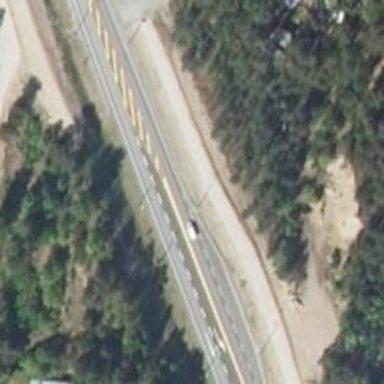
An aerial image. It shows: Asphalt road designated as trunk highway.